Question: I know I can <URL> for a div but that is not what I want.
I have this <URL> and as you can see on the webpage in the flat example, if you pick a color keep the mouse pressed and move all over the page nothing get's selected. That is what I want but somehow it does not work in my example:
<URL>
'''
$('#colorSelector').ColorPicker({
color: '#ff0000',
flat: true,
...
});
'''
Even if I disable text selection on the color picker you are still able to select the text around by moving the clicked mouse.

I could disable text select on the whole page but that would not be nice.
How do I fix this?
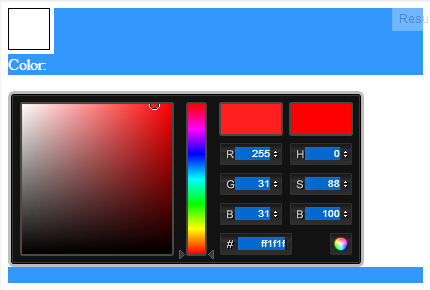
Answer: Do you want it like this: <URL>
'''
document.getElementById("text_selectable").onmousedown = function(event)
{
event.preventDefault();
return false;
}
'''
Give ID for HTML as 'text_selectable' and use it. '<html id="text_selectable">'